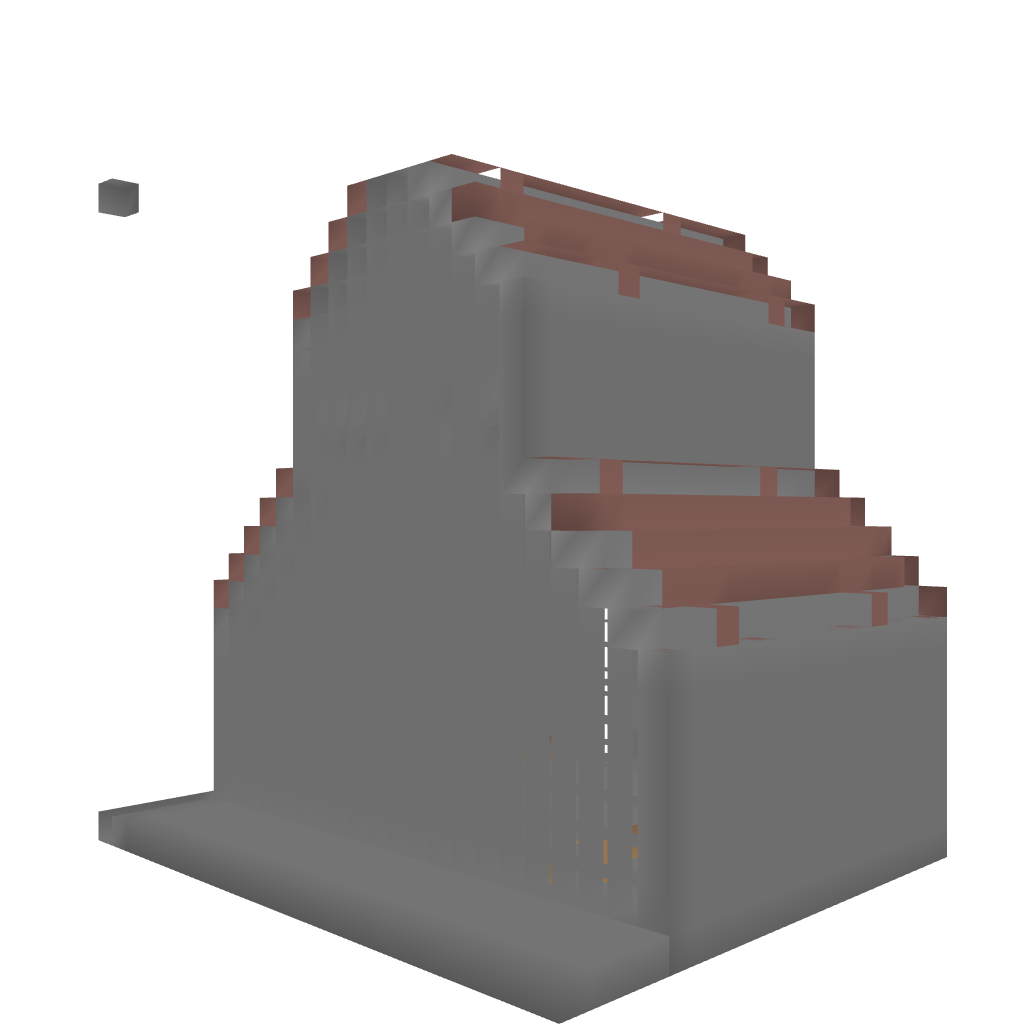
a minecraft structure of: Barn - By Cybersneeze good quality